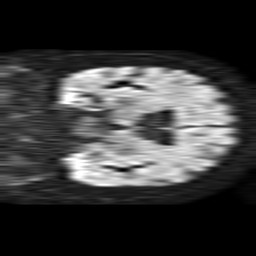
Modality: TRACE
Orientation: coronal
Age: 85
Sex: female
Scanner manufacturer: philips
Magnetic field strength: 1.5 T
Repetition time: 4.6 s
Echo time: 0.08517 s